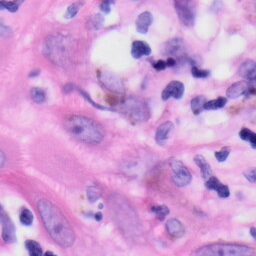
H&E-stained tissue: Skin